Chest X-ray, PA view. Patient: 51 years old, sex M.
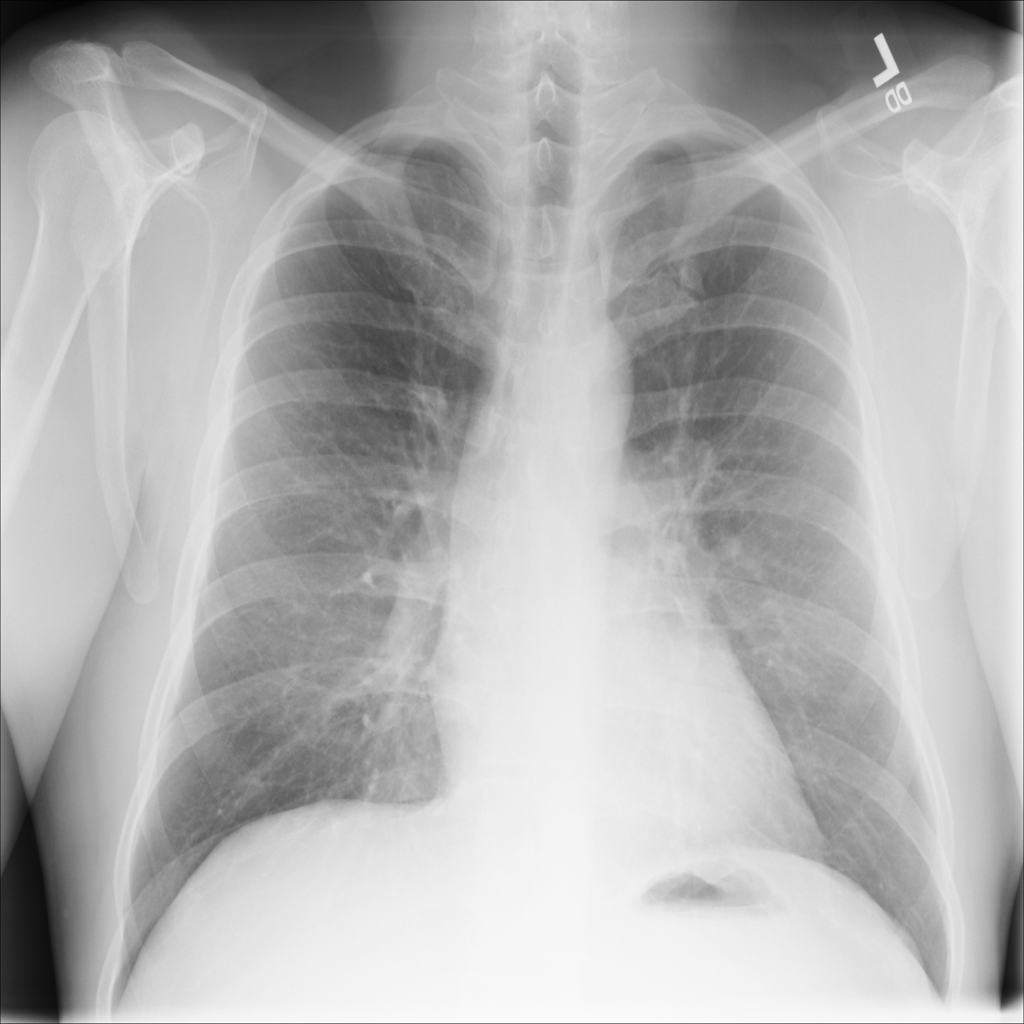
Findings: No Finding